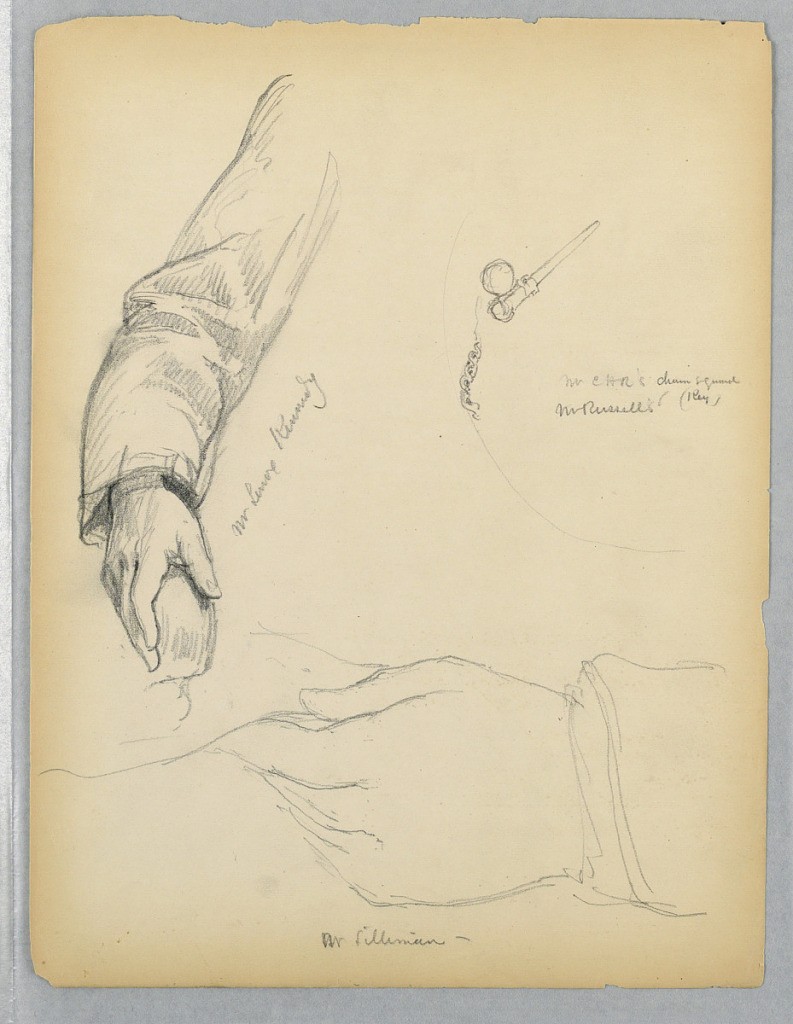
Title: Sketches of Right Arm of Mr. Kennedy and Left Hand of Mr. Silliman
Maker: Daniel Huntington, American, 1816–1906
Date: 1880
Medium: Graphite on paper
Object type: Drawing
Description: Right arm resting on a chair arm, upper left. Upper right, sketch of a chain and key. Below, sketch of a left hand. Verso: Right arm and part of the coat of a man, standing.